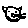
Label: cat